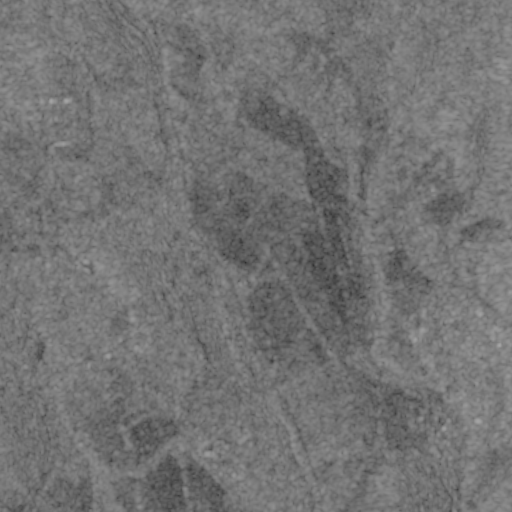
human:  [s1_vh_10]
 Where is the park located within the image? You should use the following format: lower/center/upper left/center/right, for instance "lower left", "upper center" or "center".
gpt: The park is located in the lower right of the image.
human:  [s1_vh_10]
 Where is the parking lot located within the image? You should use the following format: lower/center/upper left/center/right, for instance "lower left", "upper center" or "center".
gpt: The parking lot is located in the lower right of the image.
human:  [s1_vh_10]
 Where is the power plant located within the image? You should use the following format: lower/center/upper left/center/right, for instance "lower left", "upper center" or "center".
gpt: There is no power plant in the image.

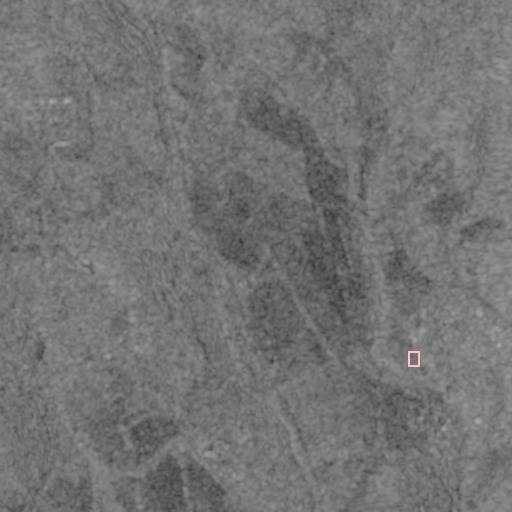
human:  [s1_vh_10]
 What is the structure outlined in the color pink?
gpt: The structure outlined in pink is a park.
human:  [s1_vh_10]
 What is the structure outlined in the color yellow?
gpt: There is no yellow outline.